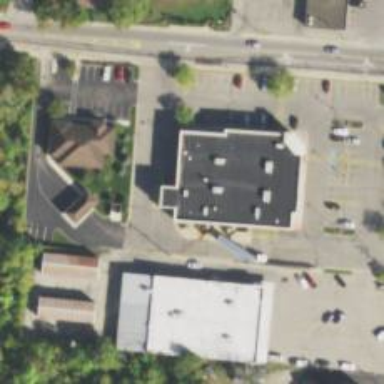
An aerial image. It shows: Pharmacy providing healthcare services.